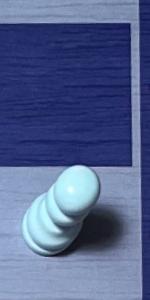
Label: Pawn_White